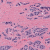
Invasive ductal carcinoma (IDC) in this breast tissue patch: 1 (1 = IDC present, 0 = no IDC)